Question: How to change colour of Button? When I click "Equipment" button color will bi changed. And then when i clicked another button like "Technician" button Previous button("Equipment") colour set as default button color and "Technician" button color changed.
'''
here is my code
public void onButtonTabClick(View v)
{
Fragment fragment = null;
switch (v.getId())
{
case R.id.button_equipment:
fragment = new EquipmentFragment();
break;
case R.id.button_tech:
fragment = new TechnicianFragment();
break;
case R.id.button_timeline:
fragment = new TimeLineFragment();
break;
}
FragmentManager manager = getSupportFragmentManager();
FragmentTransaction transaction = manager.beginTransaction();
transaction.replace(R.id.show_fragment, fragment);
transaction.commit();
}
'''

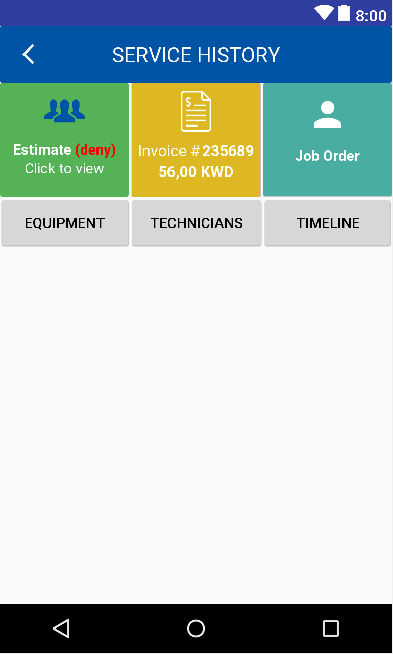
Answer: You don't need to declare many method to handle button's state like @Asset Bekbossynov. You can write code in this way:
'''
private View mLastClickView;
public void onButtonTabClick(View v)
{
// add these code
if (mLastClickView != null) {
mLastClickView.setBackgroundColor(getResources().getColor(R.color.unselected));
}
v.setBackgroundColor(getResources().getColor(R.color.selected));
mLastClickView = v;
Fragment fragment = null;
switch (v.getId())
{
case R.id.button_equipment:
fragment = new EquipmentFragment();
break;
case R.id.button_tech:
fragment = new TechnicianFragment();
break;
case R.id.button_timeline:
fragment = new TimeLineFragment();
break;
}
FragmentManager manager = getSupportFragmentManager();
FragmentTransaction transaction = manager.beginTransaction();
transaction.replace(R.id.show_fragment, fragment);
transaction.commit();
}
'''